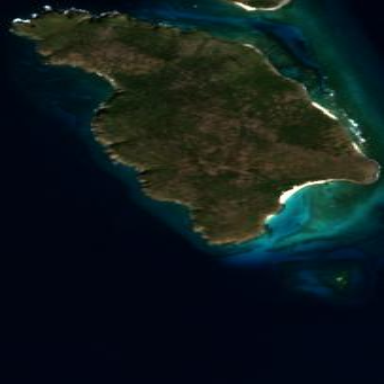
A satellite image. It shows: Island with natural coastline.